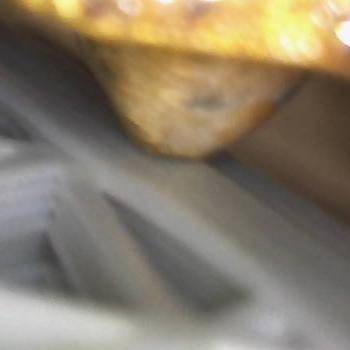
Flow rate: 235%